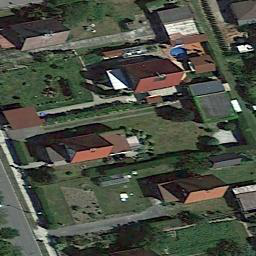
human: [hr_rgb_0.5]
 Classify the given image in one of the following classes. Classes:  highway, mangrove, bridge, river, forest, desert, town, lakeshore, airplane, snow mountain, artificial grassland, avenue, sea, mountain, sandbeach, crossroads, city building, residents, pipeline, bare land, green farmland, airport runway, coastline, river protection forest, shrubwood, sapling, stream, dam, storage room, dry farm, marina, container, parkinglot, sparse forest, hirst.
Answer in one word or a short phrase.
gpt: residents